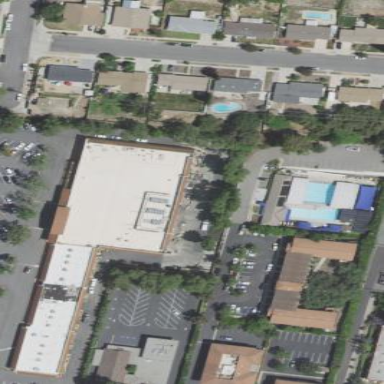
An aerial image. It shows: Retail building.